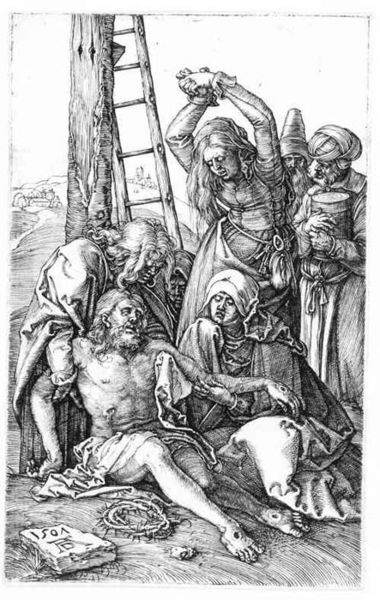
Titel: Kreuzabnahme und Beweinung Christi
Künstler: Albrecht Dürer
Standort: Karlsruhe
Institution: Staatliche Kunsthalle Karlsruhe
Schlagwörter: crown, hat, men, people, religious, white, women, black, dress, frauen, group, portrait, woman, print, greek, man, roman, stone, tree, boat, mountain, death, feet, drawing, black and white, mother, sketch, beard, cross, pen, ladder, dead, crucifixion, mary magdalene, baum, human, menschen, clothes, ink, jesus, foot, pencil, religion, god, book, christ, crucifix, jew, greyscale, christian, maria, mary, christianity, hanging, bible, son, whip, nackt, bar, help, broken, nail, turban, dürer, pole, hurt, crucify, slave, crucification, suffering, leiter, christus, crown of thorns, dying, thorns, veronica, wound, barrel, sadness, torture, grief, hände, wounded, stigmata, peter, l, weak, punishment, kreuzabnahme, satan, ad, hole, mary magdalen, nails, wounds, ethcing, thorn, shroud, suffer, magdalene, weep, dornenkrone, jesu, half-naked, throns, grrek, stigma, foot of the cross, jebus, crucfixion, i don't know what to do with my arms., cruisifixtion, saved, dispear, isoa, durier, rinde, 1501, salbe